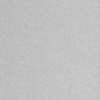
Label: dusty